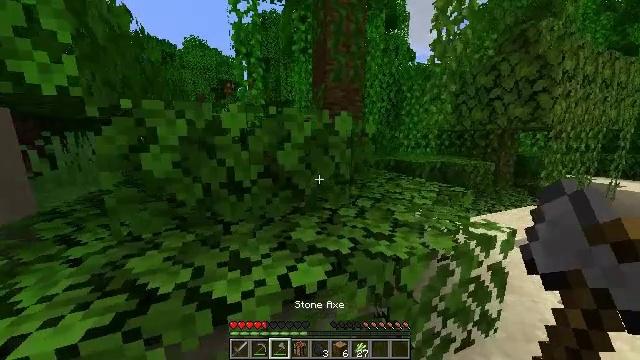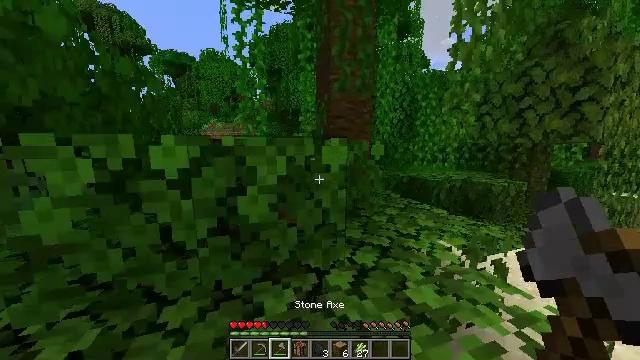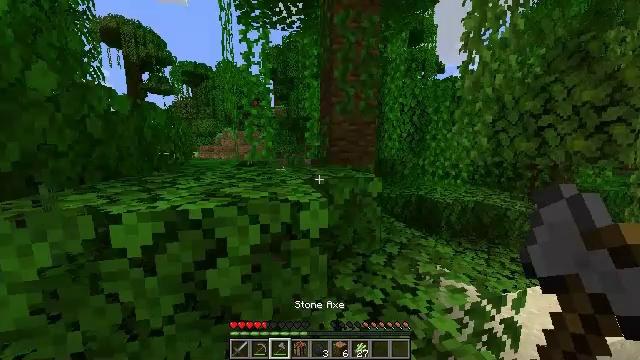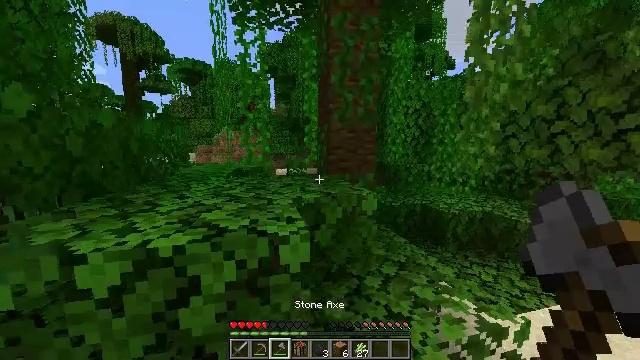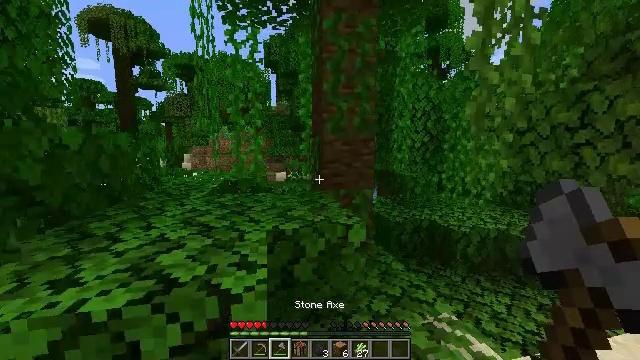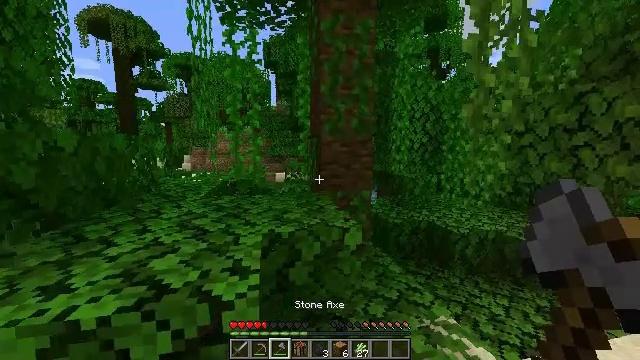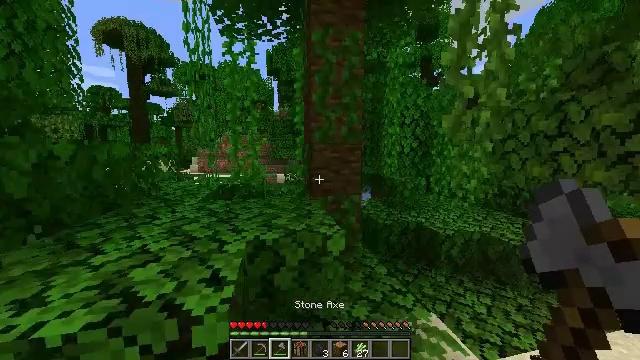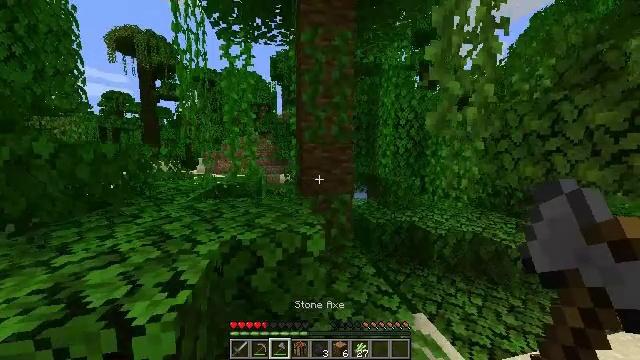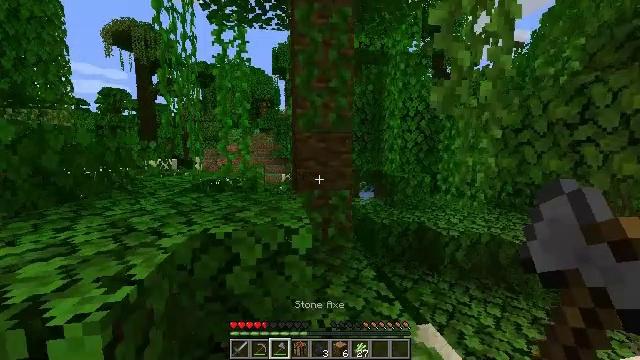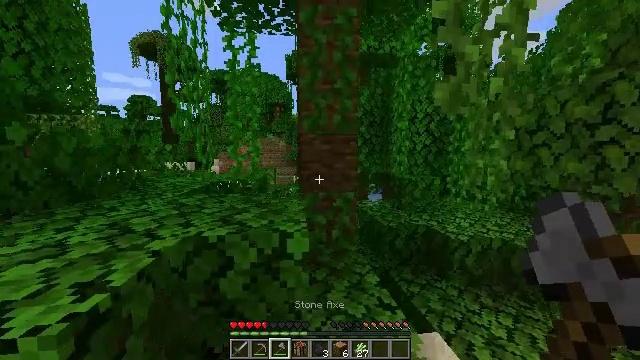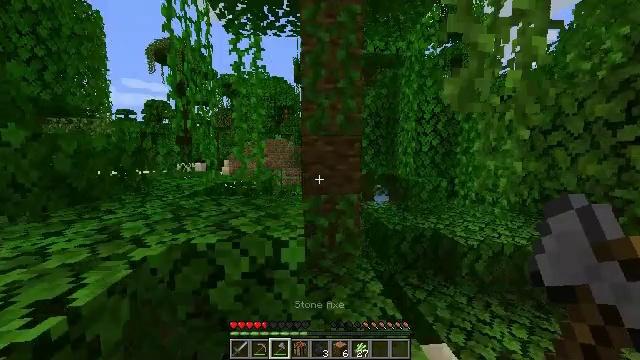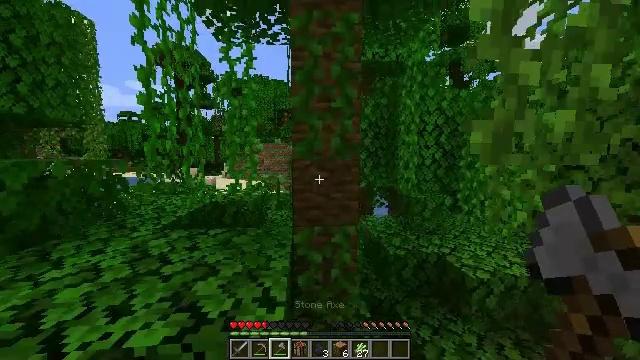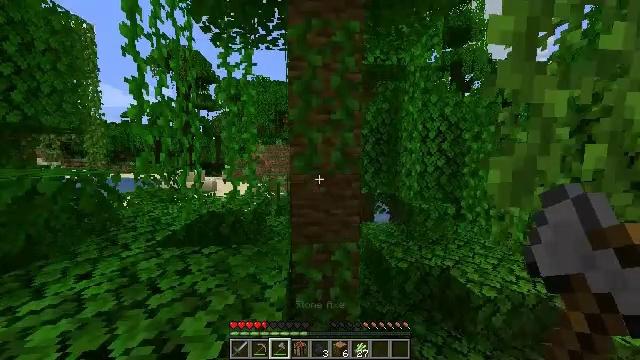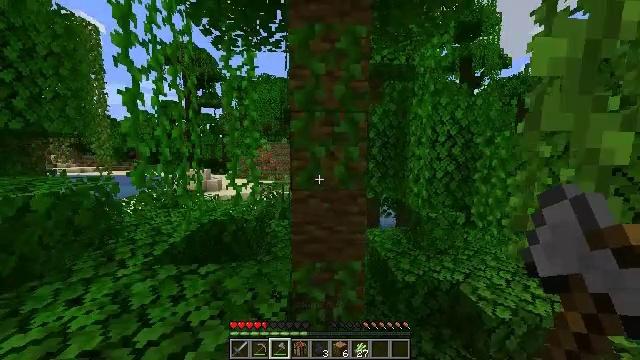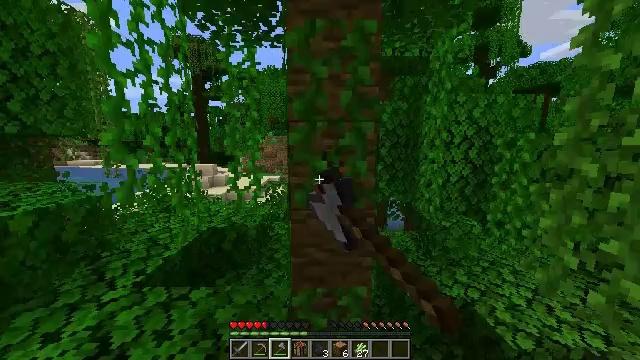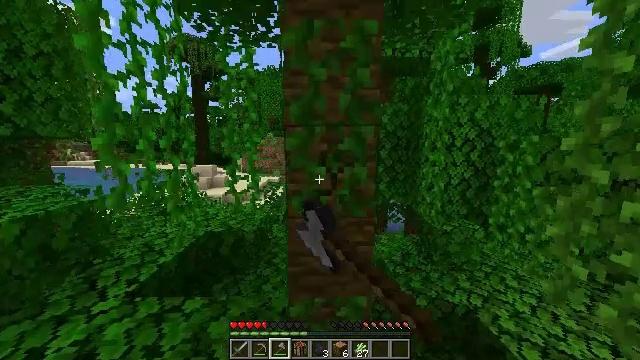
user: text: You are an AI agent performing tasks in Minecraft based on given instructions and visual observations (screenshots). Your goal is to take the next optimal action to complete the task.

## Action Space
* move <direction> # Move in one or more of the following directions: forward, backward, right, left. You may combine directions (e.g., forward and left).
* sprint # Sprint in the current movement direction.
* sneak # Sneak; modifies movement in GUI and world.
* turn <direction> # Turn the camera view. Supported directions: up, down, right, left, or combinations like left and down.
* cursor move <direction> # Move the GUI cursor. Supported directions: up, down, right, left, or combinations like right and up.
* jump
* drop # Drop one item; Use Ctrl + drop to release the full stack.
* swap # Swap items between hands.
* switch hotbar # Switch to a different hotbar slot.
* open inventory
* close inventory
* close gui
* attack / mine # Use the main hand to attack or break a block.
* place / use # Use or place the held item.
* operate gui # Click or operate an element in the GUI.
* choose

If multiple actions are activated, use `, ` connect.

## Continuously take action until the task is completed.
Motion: motion action
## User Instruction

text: Collect vines by mining them.
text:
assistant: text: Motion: move forward and move right, sprint, turn left and up, jump
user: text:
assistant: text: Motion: move forward and move right, sprint, turn left and up, jump
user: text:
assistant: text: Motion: move forward and move right, sprint, jump
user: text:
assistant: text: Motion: move forward and move right, sprint, turn left, jump
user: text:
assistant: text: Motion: move forward, sprint, jump
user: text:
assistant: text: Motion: move forward, sprint, jump
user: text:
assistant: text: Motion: move forward, sprint, jump
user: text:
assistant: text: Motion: move forward, sprint, turn left, jump
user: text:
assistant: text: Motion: move forward, sprint, turn left, jump
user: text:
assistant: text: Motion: move forward, sprint, turn left, jump
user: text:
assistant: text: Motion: move forward, sprint, jump
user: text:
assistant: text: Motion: move forward, sprint, jump
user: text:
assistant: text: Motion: move forward, sprint, turn left, attack / mine
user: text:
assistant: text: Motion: move forward, sprint, turn left and down, attack / mine
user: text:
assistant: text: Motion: move forward, sprint, attack / mine
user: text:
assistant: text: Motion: move forward, sprint, attack / mine
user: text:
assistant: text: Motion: move forward, sprint, turn left and down, attack / mine
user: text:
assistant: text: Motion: move forward, turn left and down, attack / mine
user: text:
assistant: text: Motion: attack / mine
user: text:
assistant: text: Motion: attack / mine
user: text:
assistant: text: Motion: attack / mine
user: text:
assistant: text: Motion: attack / mine
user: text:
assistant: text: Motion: attack / mine
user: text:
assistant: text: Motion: attack / mine
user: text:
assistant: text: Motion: attack / mine